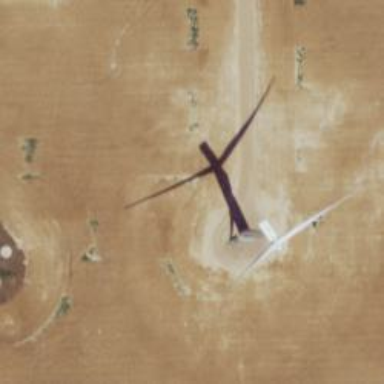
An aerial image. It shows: Wind generator powered by horizontal-axis wind turbine.